Interaction volume radius: 10 \u00c5
Interaction volume height: 15 \u00c5
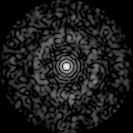
Disorder parameter: 0.8456